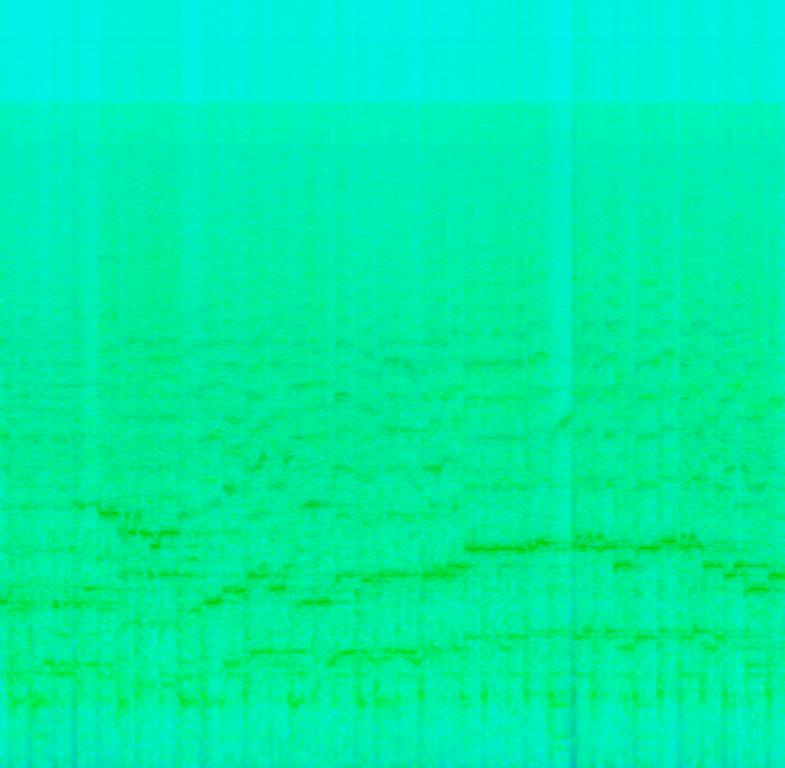
This audio contains people playing percussive instruments in the background. In the foreground you can hear someone playing a flute in a higher pitch. The sound of the flute is overdriving the speakers of the recording completely. This recording is of very poor audio-quality. This song may be playing while celebrating.